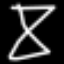
Label: hourglass